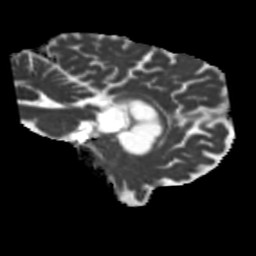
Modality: MD
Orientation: sagittal
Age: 67
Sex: male
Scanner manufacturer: siemens
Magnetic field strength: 3 T
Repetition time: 5.25 s
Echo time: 0.08 s